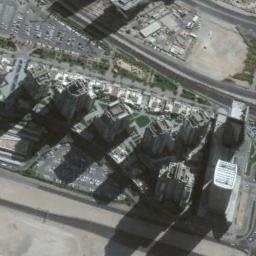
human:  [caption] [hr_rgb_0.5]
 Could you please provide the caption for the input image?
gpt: In a business district there are many tall buildings of different shapes and several roads with many cars  There are many cars in the open space beside the road .

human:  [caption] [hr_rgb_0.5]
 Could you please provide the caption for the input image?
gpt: The commercial area is near a parking lot .

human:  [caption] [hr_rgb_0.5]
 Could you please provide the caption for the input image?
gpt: A commercial area with some high-rise buildings is between some vacant lots .

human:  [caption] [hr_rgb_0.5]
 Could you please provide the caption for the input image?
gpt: There are tall buildings on the right side of the road .

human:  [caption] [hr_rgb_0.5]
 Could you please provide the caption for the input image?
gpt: A commercial area with some buildings beside some open parking lots .